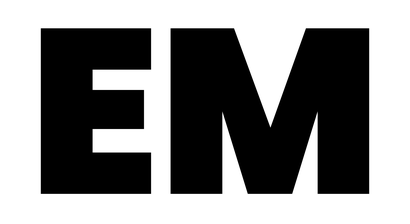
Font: Poppins-Black